Field crop: tomato
Growth stage: 2
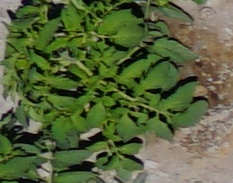
Species: tomato